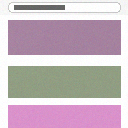
Screen state: on